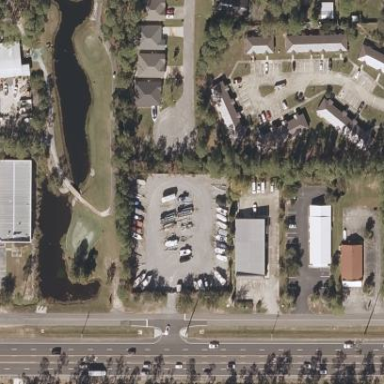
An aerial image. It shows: Boat storage facility.